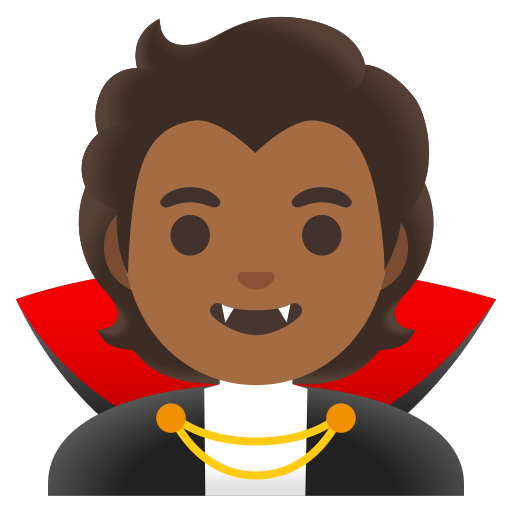
Emoji: 🧛🏾